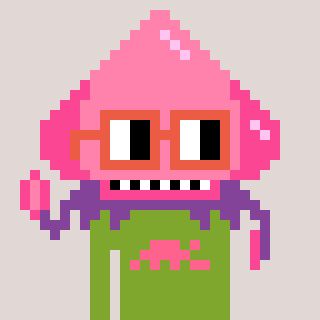
a pixel art character with square orange glasses, a squid-shaped head and a slimegreen-colored body on a warm background